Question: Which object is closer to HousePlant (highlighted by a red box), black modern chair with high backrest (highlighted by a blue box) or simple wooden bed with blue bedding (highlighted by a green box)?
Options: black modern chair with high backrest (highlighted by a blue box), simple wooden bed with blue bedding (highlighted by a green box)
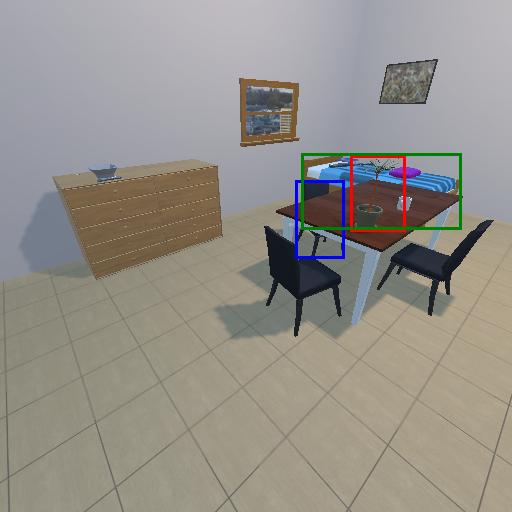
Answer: black modern chair with high backrest (highlighted by a blue box)